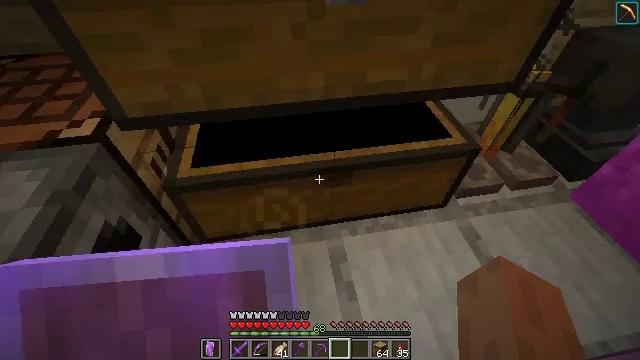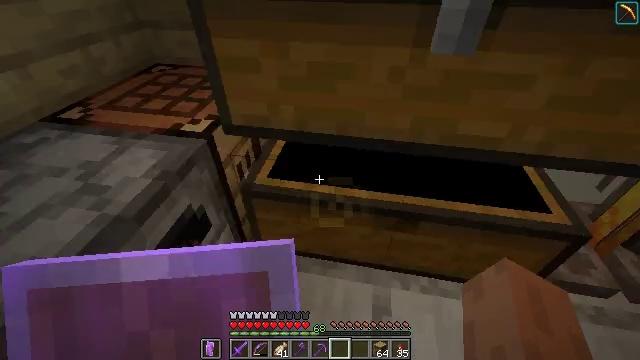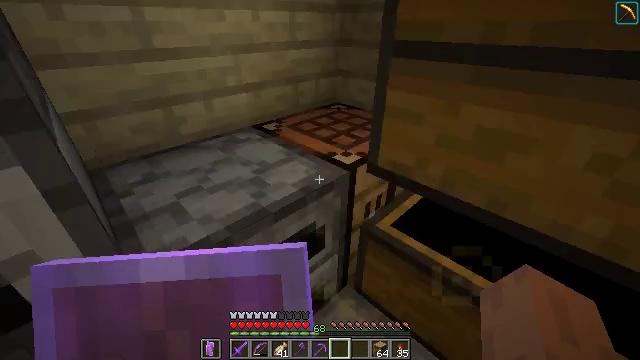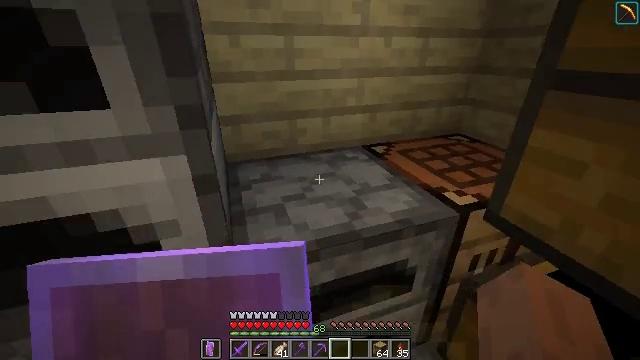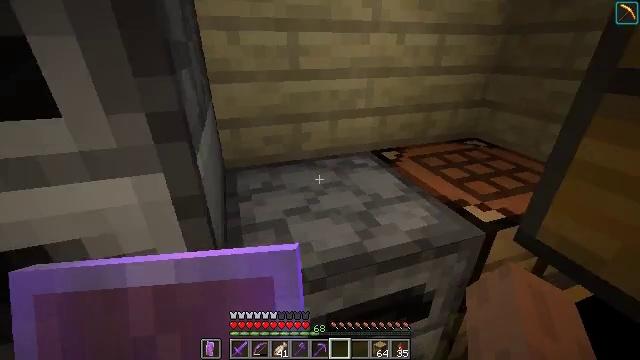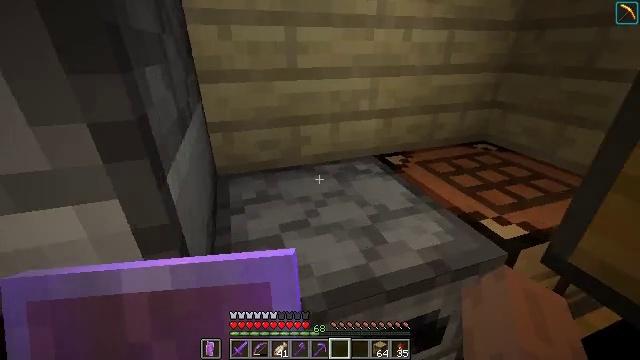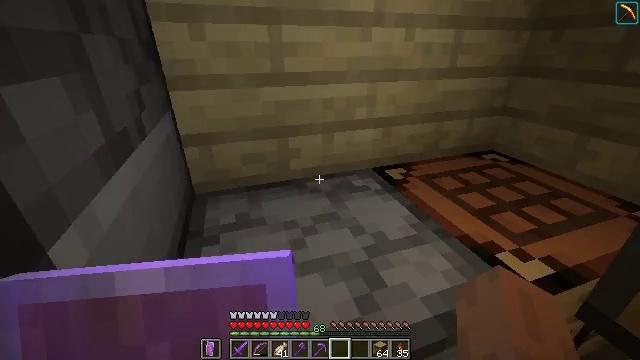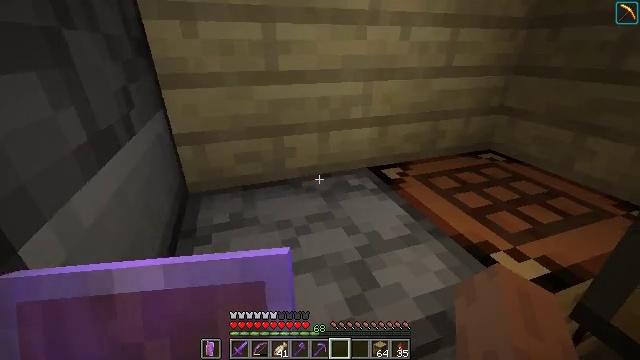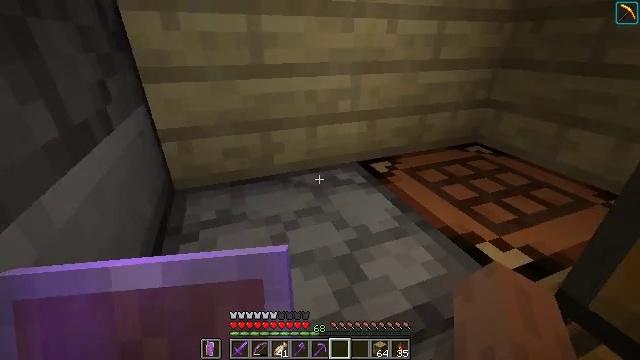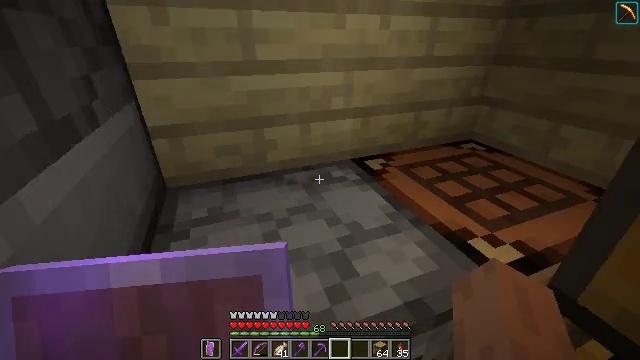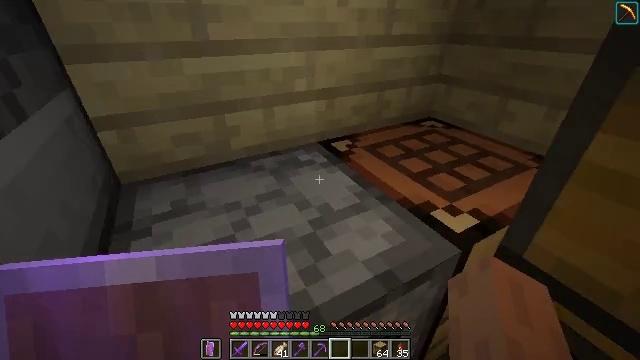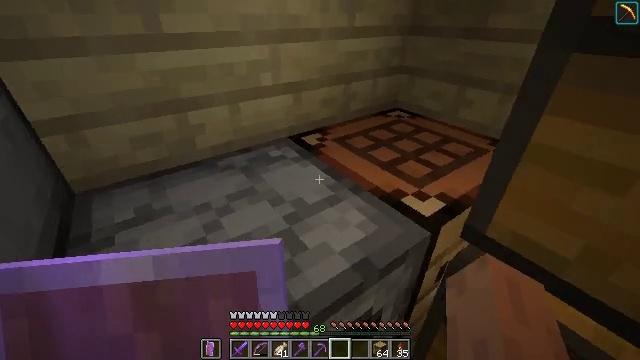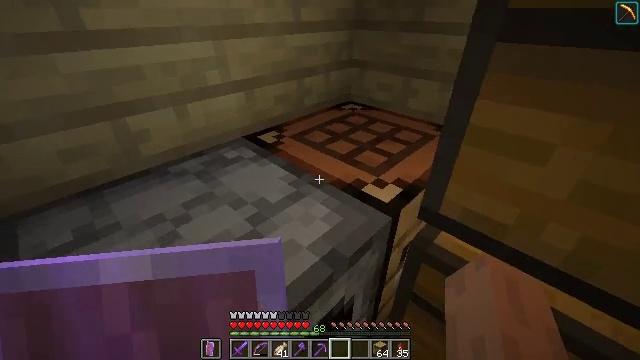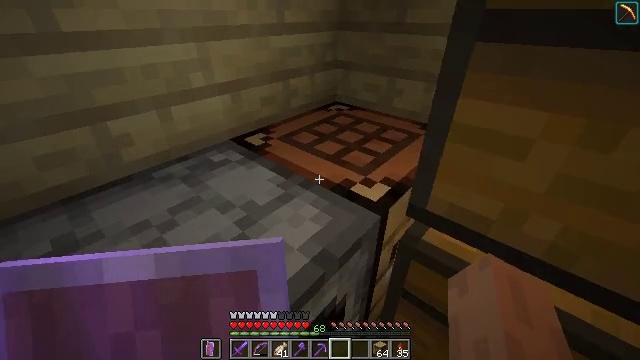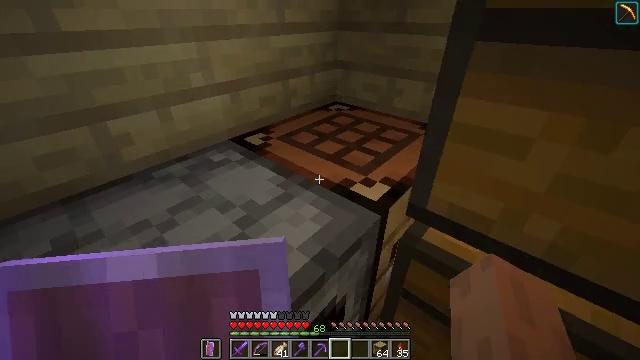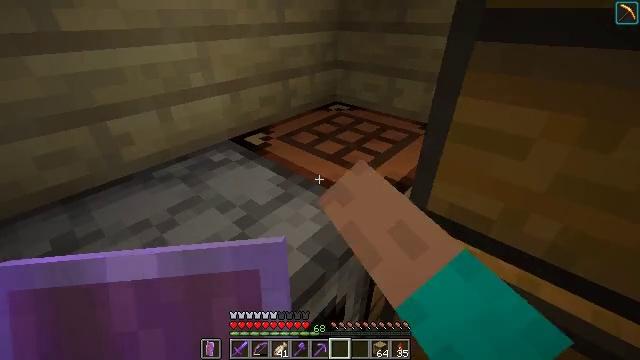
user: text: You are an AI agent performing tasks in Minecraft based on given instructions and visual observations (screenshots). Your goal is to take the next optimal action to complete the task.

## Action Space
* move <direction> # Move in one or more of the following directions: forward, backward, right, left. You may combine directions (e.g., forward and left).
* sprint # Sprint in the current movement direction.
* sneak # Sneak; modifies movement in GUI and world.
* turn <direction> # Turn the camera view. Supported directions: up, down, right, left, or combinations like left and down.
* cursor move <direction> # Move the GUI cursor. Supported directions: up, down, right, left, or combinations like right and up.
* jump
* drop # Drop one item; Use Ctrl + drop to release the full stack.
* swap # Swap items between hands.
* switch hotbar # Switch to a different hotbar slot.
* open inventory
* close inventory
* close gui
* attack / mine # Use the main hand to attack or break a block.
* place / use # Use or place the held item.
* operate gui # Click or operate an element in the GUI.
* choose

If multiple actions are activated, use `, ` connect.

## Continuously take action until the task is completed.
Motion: motion action
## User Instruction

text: Make a soul campfire using the crafting table.
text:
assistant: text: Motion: turn left and up
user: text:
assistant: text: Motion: turn left and up
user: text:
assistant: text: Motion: move forward, turn left and up
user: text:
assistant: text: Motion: move forward, turn left
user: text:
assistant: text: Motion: move forward
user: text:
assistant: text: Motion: move forward
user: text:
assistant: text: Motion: no_op
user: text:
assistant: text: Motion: turn right and down
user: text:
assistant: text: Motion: no_op
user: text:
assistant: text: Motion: turn right and down
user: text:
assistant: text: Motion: turn right and down
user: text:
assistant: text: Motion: turn right
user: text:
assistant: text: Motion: turn right
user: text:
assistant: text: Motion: use / place
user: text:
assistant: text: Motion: use / place
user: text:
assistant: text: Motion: use / place
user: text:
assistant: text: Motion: turn left
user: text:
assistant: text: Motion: no_op
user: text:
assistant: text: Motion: open gui
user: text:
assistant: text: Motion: no_op
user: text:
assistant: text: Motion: no_op
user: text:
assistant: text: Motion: no_op
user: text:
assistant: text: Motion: no_op
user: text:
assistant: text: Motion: no_op
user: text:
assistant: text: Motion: no_op
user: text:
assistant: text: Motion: no_op
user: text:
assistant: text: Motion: cursor move left
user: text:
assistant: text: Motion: cursor move left
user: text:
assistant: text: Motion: cursor move left
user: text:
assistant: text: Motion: no_op